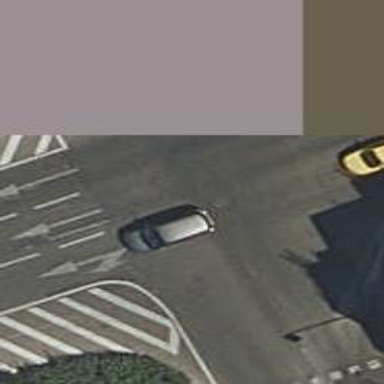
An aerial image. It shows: Road with traffic signals.